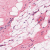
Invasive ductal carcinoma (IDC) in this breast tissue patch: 0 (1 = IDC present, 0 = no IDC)